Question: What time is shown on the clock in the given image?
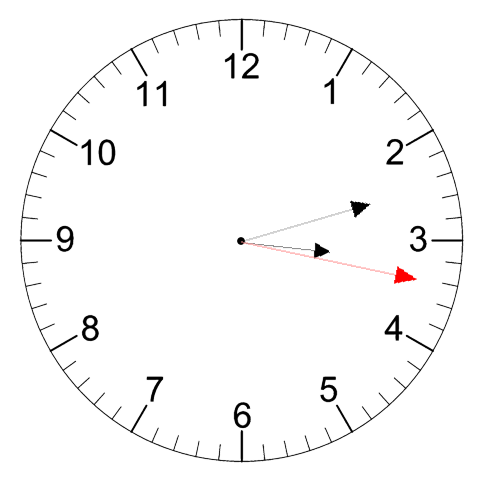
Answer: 03:12:17